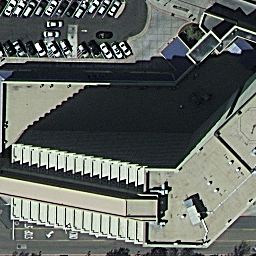
Label: buildings